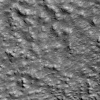
Atmospheric dust classification: not_dusty